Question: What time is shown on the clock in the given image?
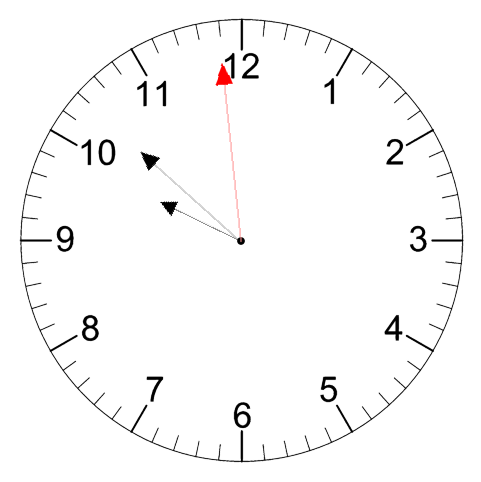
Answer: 09:51:59